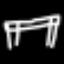
Label: bed